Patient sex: M
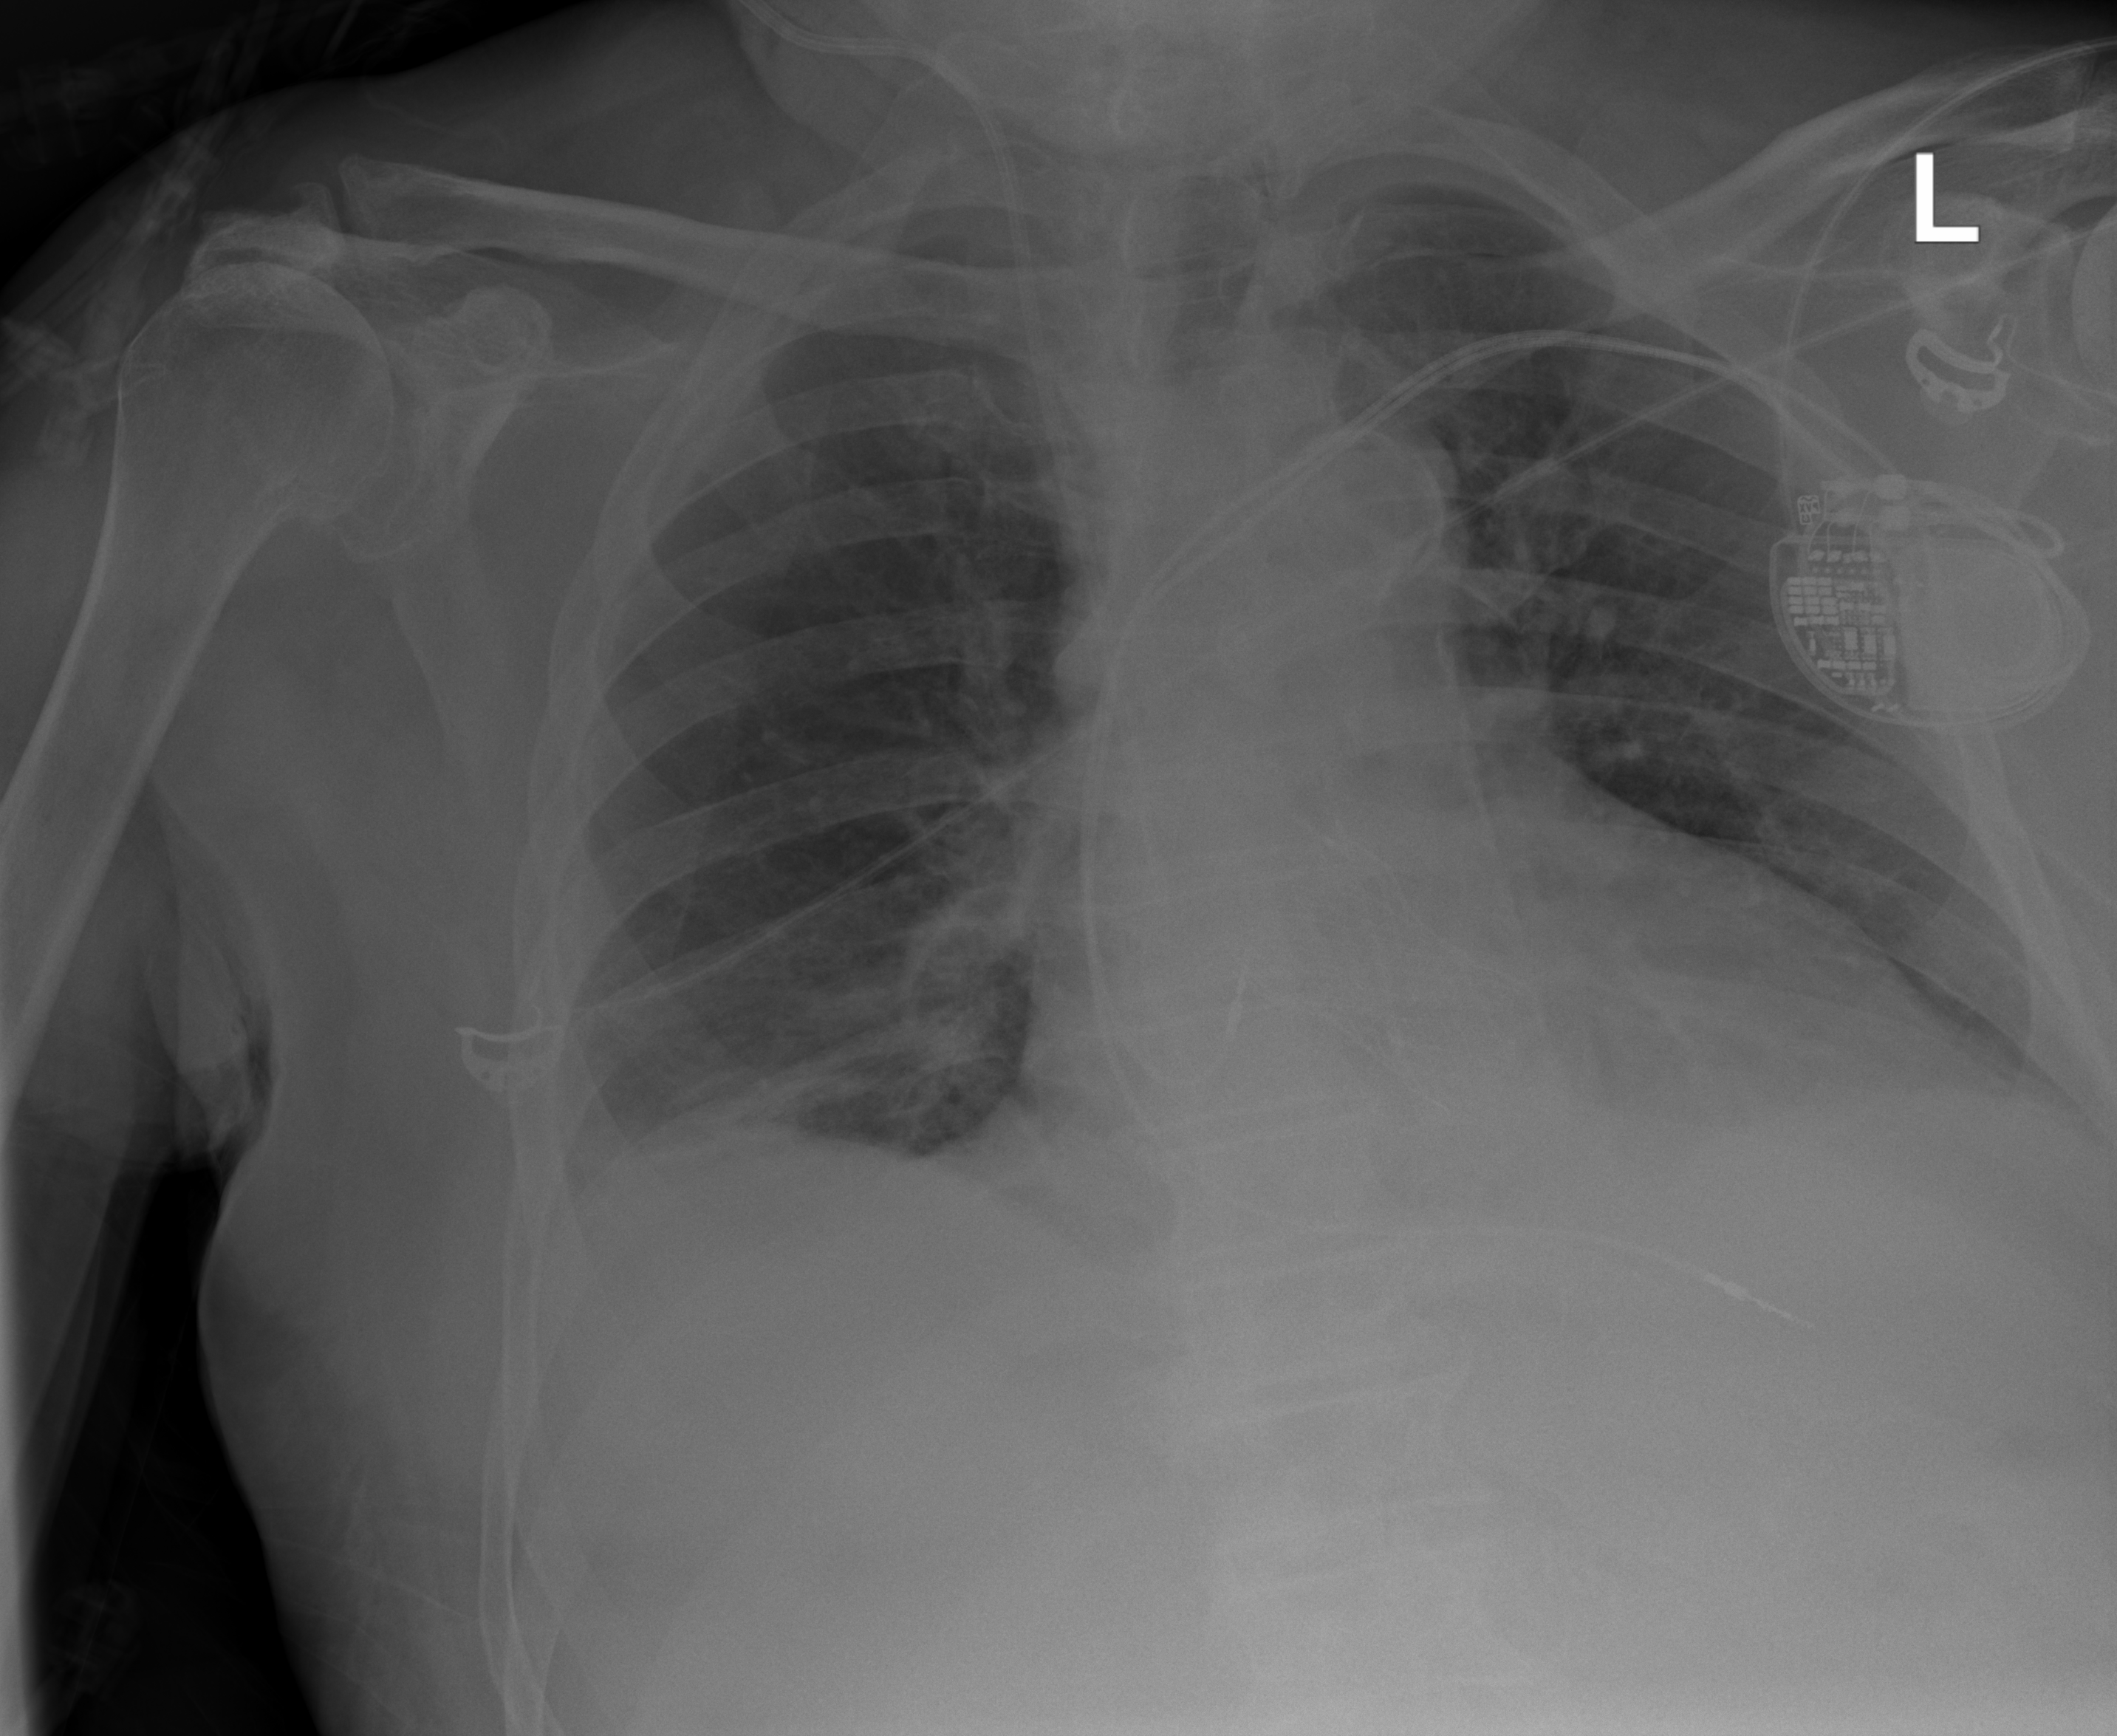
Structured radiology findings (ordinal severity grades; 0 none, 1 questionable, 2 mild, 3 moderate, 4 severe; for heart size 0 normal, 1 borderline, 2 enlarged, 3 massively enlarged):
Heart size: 2
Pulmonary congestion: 0
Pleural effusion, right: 0
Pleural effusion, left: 0
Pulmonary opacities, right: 2
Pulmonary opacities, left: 0
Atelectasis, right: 2
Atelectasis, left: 0